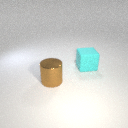
large cyan rubber cube to the right of large brown metal cylinder